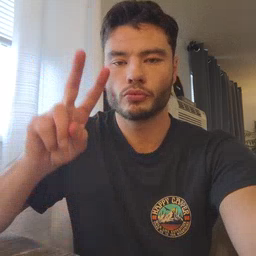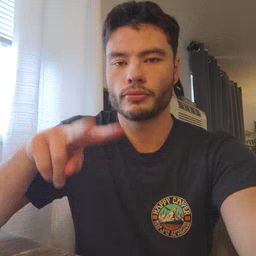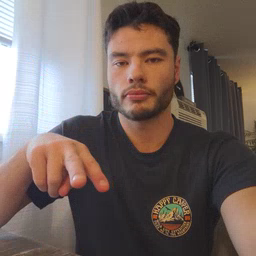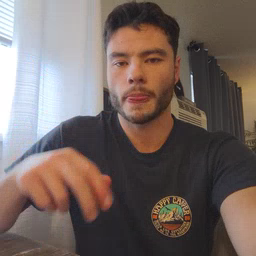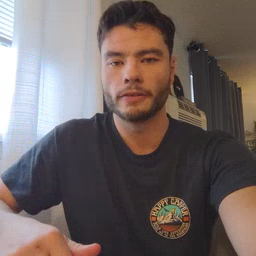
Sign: read